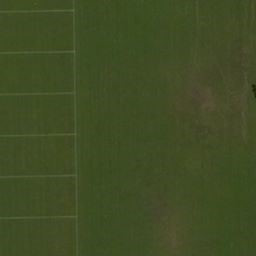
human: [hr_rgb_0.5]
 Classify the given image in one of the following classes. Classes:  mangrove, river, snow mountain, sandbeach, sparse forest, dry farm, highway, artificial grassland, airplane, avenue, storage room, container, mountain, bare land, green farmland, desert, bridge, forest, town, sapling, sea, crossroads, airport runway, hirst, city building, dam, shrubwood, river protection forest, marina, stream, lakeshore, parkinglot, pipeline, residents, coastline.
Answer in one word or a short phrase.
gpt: artificial grassland